Aerial crown-view tile of a tropical tree (Barro Colorado Island, Panama), acquired 20241112:
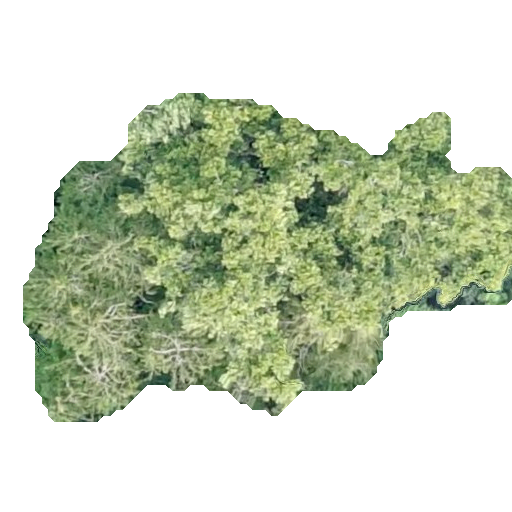
Species: Genipa americana
GBIF accepted scientific name: Genipa americana
Crown area: 178.076 m²